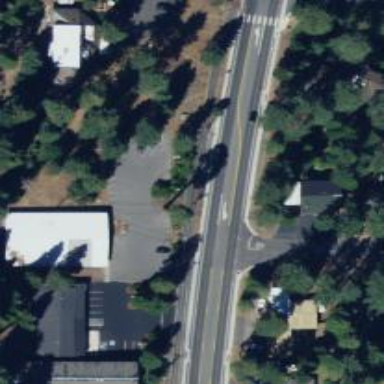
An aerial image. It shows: Road with stop sign.